Question: I have a li tag that when it's hovered over with the mouse the background image url is set to a dark brown arrow as seen in this image below.

As you can see, a black line is produced on the top right of the image. I have no idea how this is produced and I want the dark line removed. How do I fix it?
The CSS:
'''
#topcol1navtall ul.contactsleftnav li.dash.selected {
background:#7c6a54 image-url('contact-arrow-nav.png') right no-repeat;
border-bottom: 2px dotted #f17ca6;
margin-top: 5px; padding-top: 8px;
}
'''
The HTML:
'''
<li class="contact">
<div class="text">
<span class="name">
<!-- / Dynamically loads edit form into right column -->
<a href="/contacts/6/edit" data-remote="true">asdf, Billy 3 </a>
</span>
</div>
</li>
'''
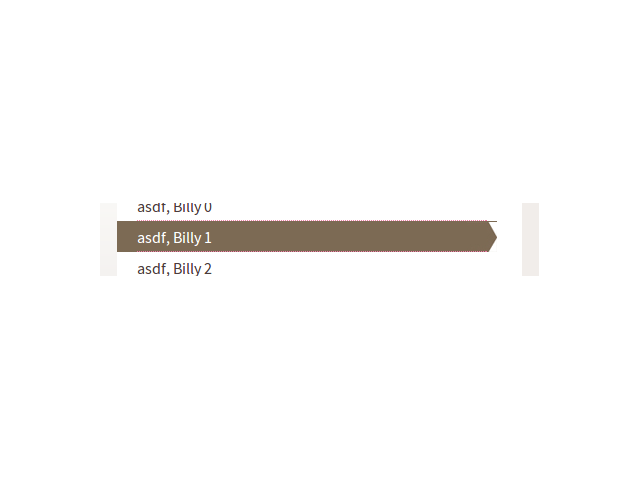
Answer: That line isn't black. It's the same color as your background, #7c6a54. Your image is either transparent in the first row of pixels, or it's one pixel too short and somehow anchored to the bottom of the containing li.
I would guess it's probably the latter. Your li is one pixel taller than the background image you're using. I would recommend making your background image taller than you need it be and then explicitly anchoring it either to the top or bottom of the containing element like so:
'background: #7c6a54 image-url(your-url) right top no-repeat;'. Then make the background image taller by a few pixels. Make sure the bottom angle doesn't suddenly turn into a vertical line or else you'll have a weird one-pixel bump there. Actually continue the angle so that you retain a smooth line on that end.
The other option is to explicitly declare the height of the li (making adjustments for your padding), but then you run into trouble if someone's browser renders text larger than you expect it to. If you're going to explicitly declare the height of the li, you should also explicitly declare the font-size and line-height of the text in the li (or they should inherit that from a parent element, but don't leave it to chance).